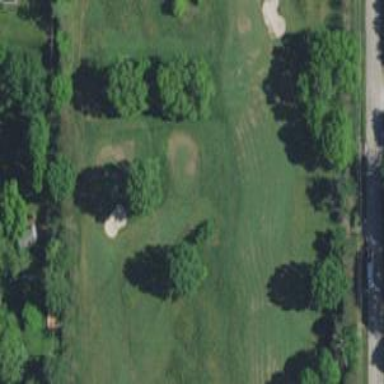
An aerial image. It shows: Path used for both walking and golf.